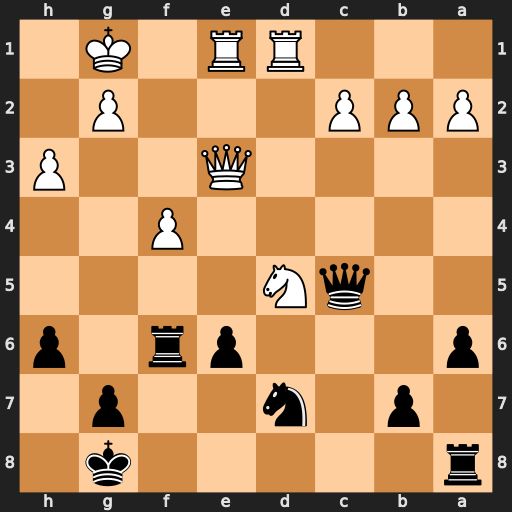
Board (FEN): r5k1/1p1n2p1/p3pr1p/2qN4/5P2/4Q2P/PPP3P1/3RR1K1
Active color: b
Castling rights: -
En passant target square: -
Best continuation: exd5 Qxc5 Nxc5